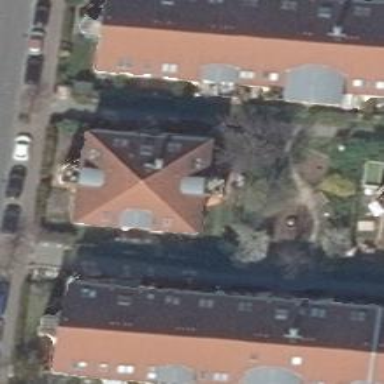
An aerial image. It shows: Image showing building with apartments.